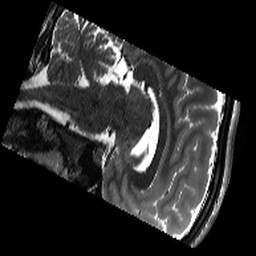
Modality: T2w
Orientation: sagittal
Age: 21
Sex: male
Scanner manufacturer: siemens
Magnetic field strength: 3 T
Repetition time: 11.39 s
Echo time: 0.09 s